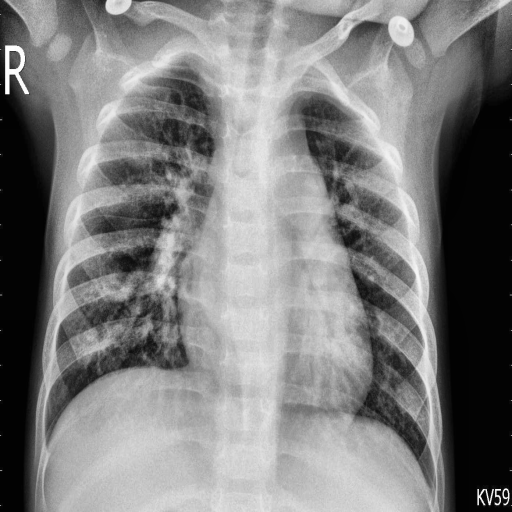
Finding: PNEUMONIA